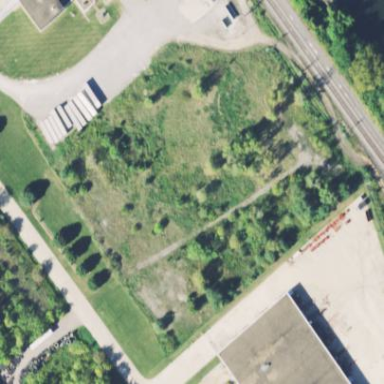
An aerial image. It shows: Brownfield site.